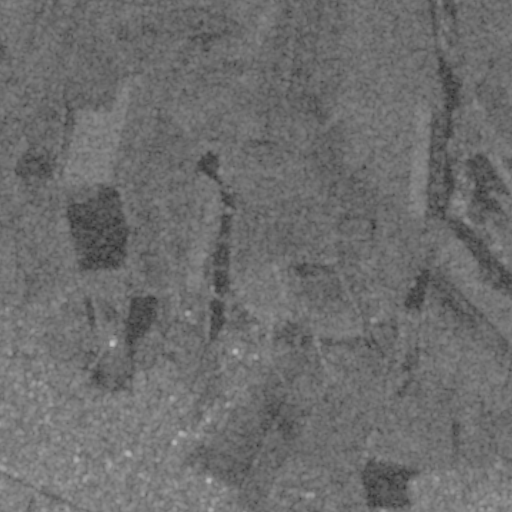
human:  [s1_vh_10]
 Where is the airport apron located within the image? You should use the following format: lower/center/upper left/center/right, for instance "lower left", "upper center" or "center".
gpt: The airport apron is located in the center right of the image.
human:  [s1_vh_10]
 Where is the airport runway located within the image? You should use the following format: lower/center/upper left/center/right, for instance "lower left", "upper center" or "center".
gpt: The airport runway is located in the center right of the image.
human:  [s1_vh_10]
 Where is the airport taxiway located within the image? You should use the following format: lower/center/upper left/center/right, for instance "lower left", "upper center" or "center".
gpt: The airport taxiway is located in the center right of the image.
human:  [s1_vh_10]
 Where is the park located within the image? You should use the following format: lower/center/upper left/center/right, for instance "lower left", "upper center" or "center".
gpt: The park is located in the center of the image.
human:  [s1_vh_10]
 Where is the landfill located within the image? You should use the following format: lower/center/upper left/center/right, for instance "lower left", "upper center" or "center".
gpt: There is no landfill in the image.

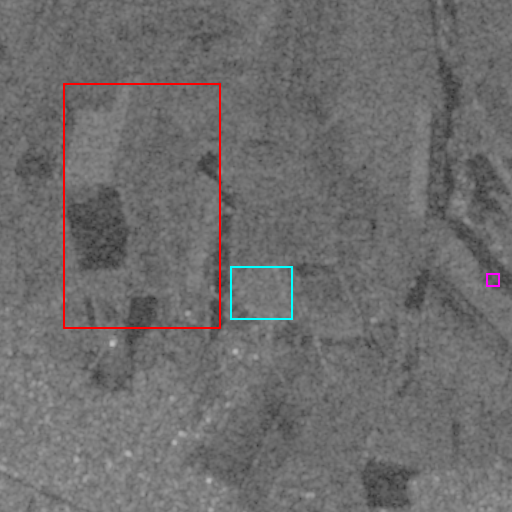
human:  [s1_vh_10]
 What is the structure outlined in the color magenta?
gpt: The structure outlined in magenta is an airport apron.
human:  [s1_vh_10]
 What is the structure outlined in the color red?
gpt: The structure outlined in red is a crop field.
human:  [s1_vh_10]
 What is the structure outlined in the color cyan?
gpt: The structure outlined in cyan is a park.
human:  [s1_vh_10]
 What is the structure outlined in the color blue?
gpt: There is no blue outline.